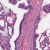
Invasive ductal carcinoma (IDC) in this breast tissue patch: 1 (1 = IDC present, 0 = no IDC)